RGB frame:
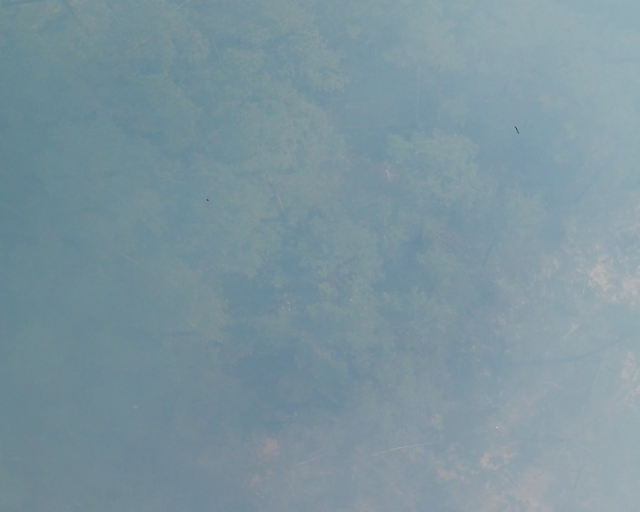
Thermal frame:
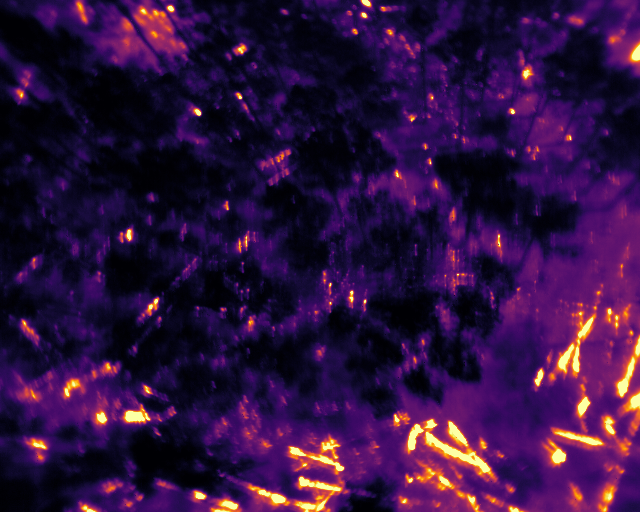
Captured: 2026-02-27 02:40:46
Pixels at or above 80 °C: 4540 (fraction of frame: 0.01385)